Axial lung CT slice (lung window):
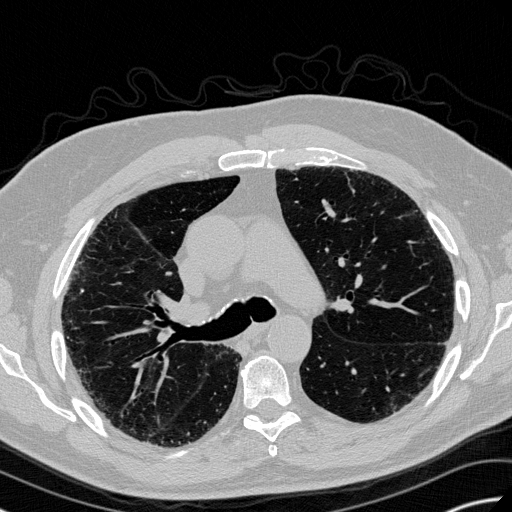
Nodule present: no